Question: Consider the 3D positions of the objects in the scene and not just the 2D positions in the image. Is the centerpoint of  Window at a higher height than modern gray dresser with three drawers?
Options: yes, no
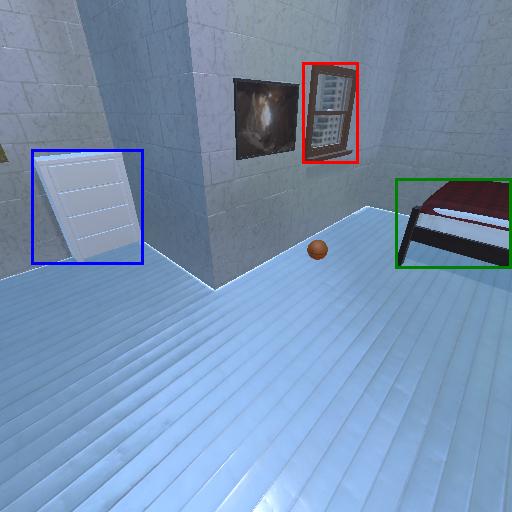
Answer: yes